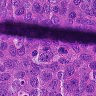
Metastatic tissue present: yes